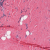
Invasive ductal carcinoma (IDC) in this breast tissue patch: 0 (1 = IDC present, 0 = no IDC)